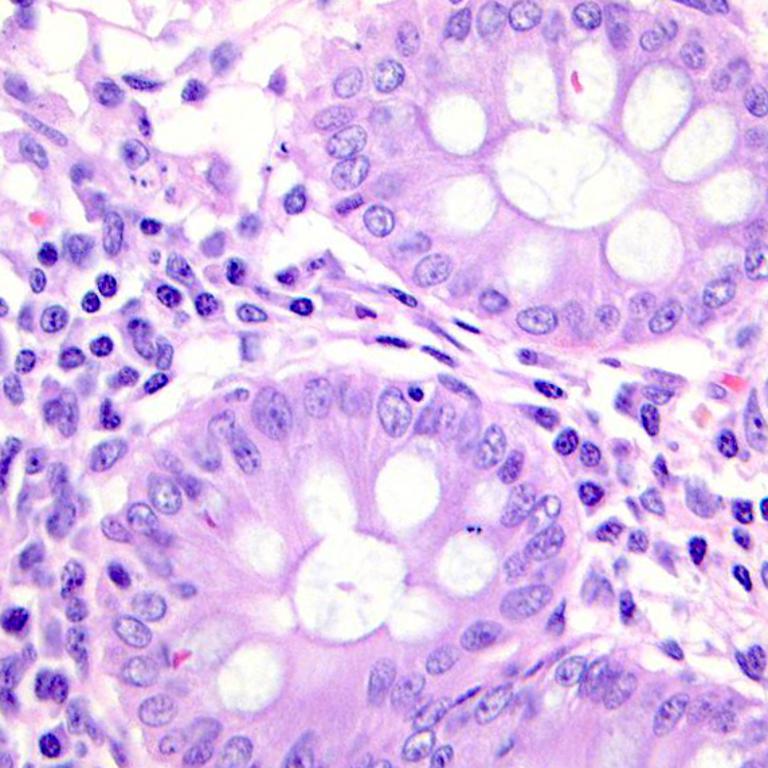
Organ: colon
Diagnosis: benign